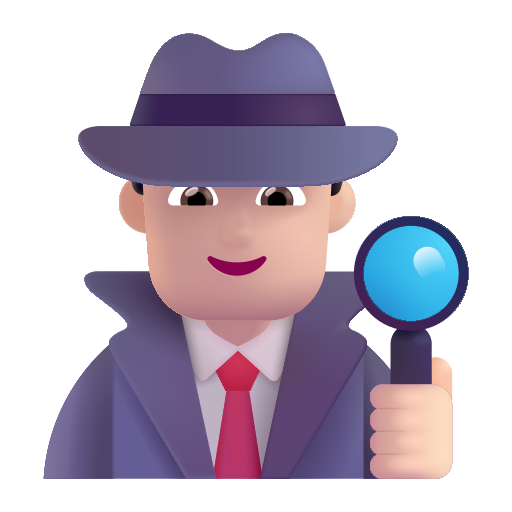
man detective color light